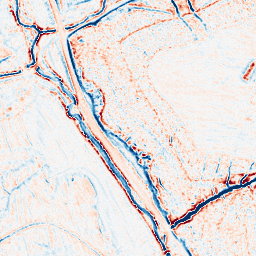
Category: edge_preserving
Decomposition family: bilateral
Decomposition parameters: d: 9
sigma_color: 75
sigma_space: 100
Upsampling method: quadratic
Upsampling parameters: scale: 2
Upsampling scale: 2